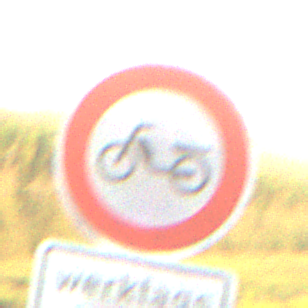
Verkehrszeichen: VerbotMofas
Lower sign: ZeitangabenMitBeschraenkungAufWochentage7
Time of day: SunriseSunset
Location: Outdoor (RoadRail)
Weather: Clear
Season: NotSpecified
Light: Natural